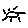
Label: sun